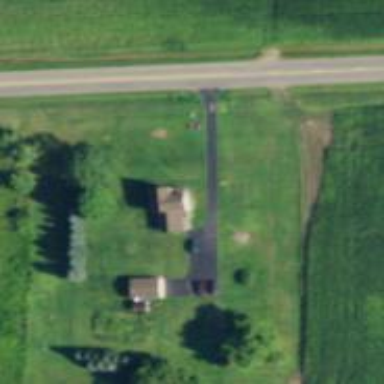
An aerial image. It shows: Driveway.